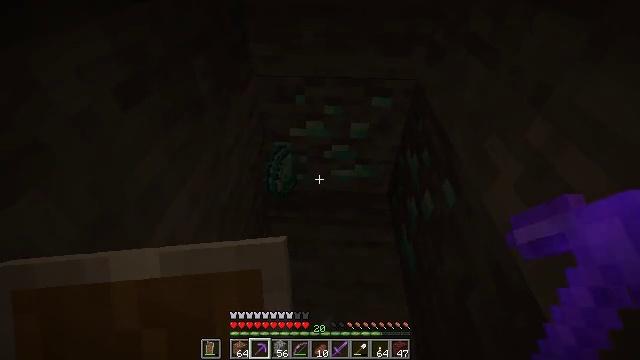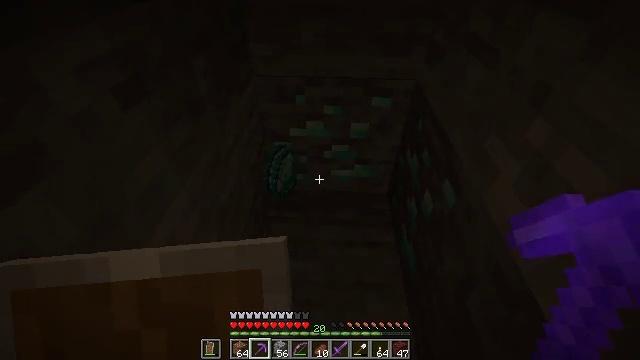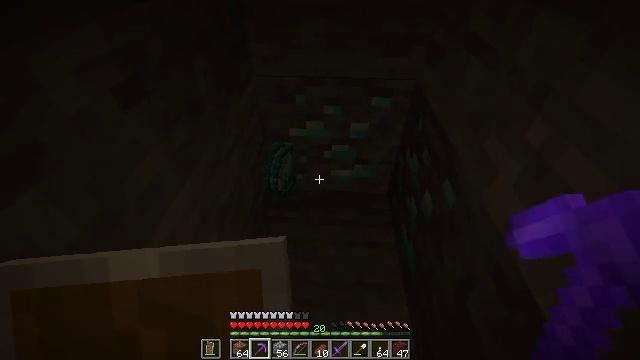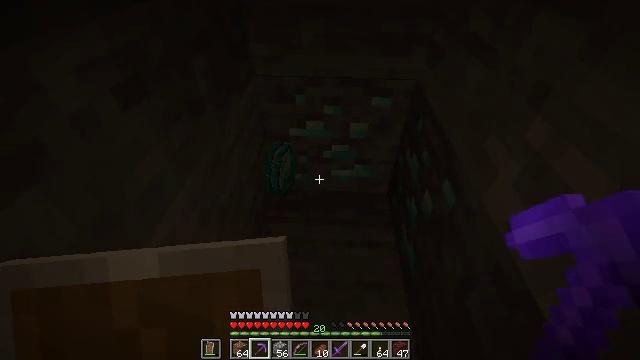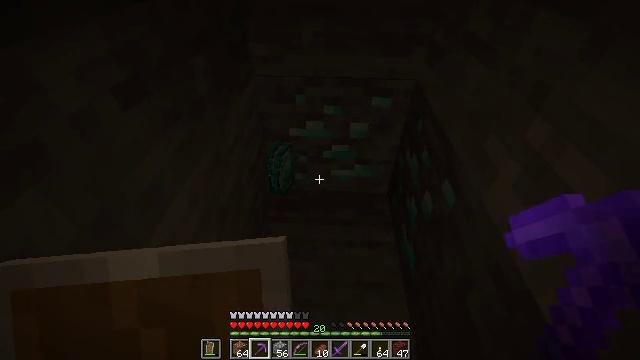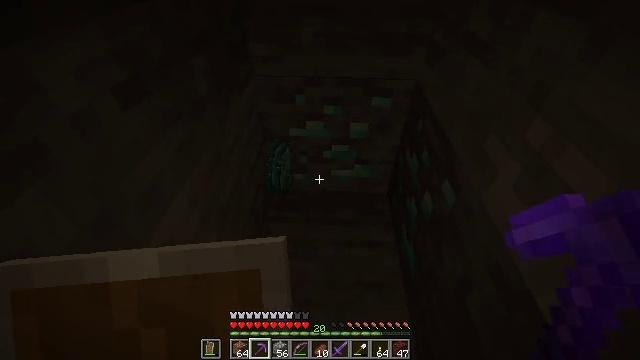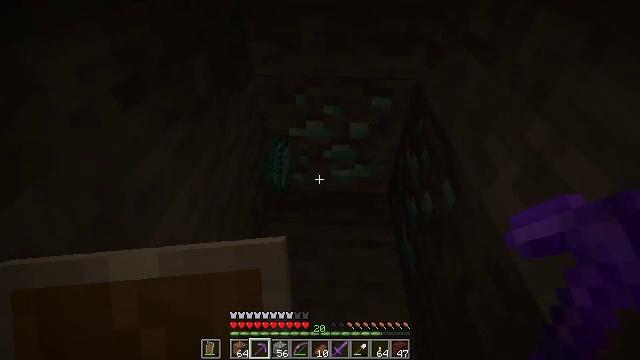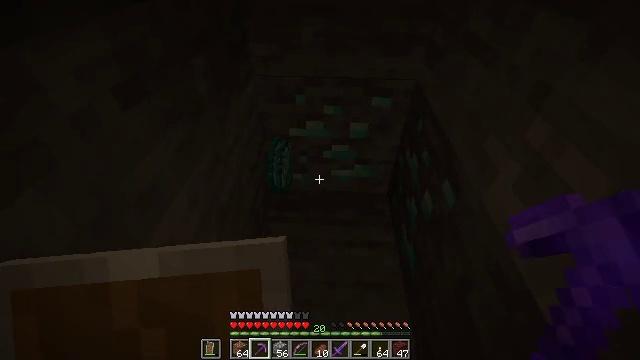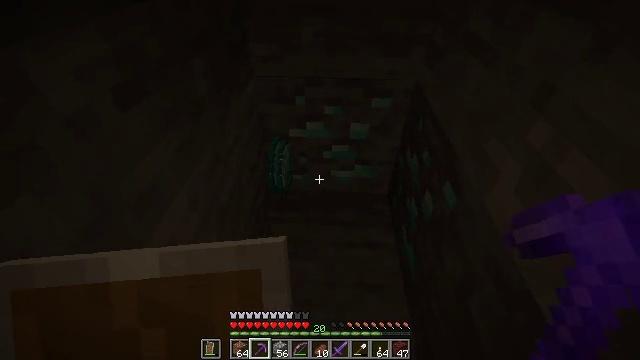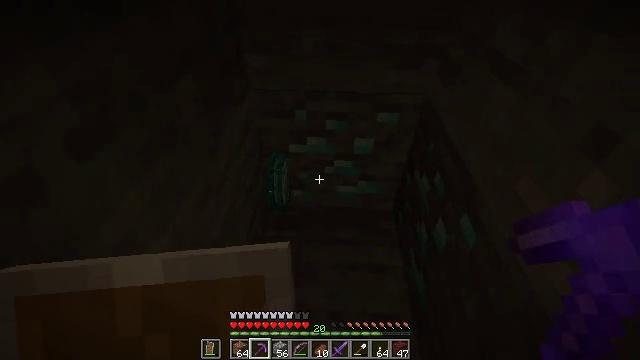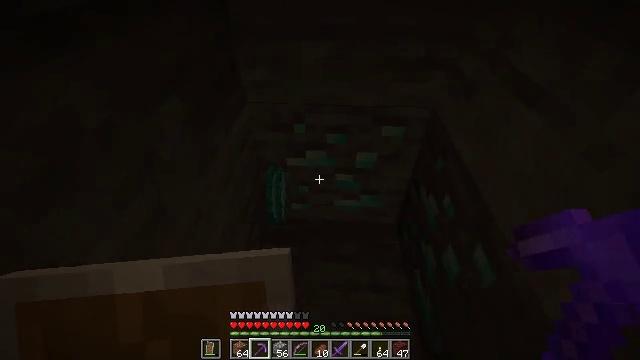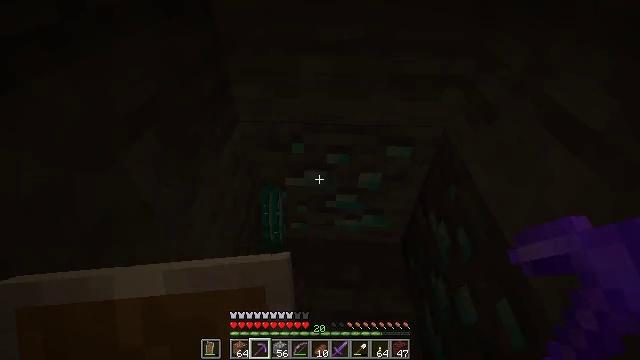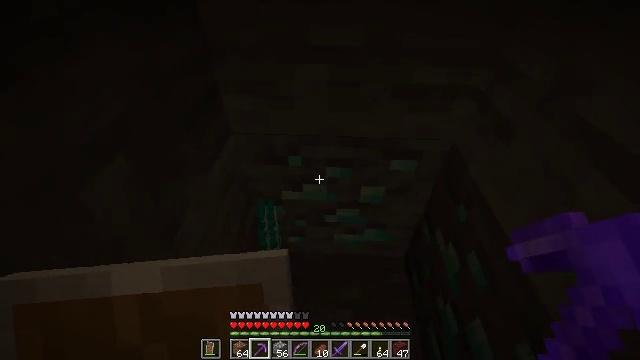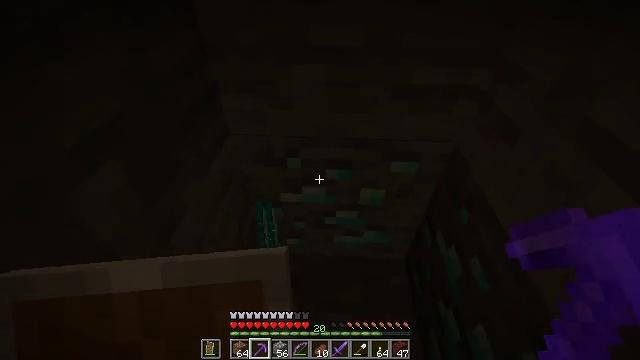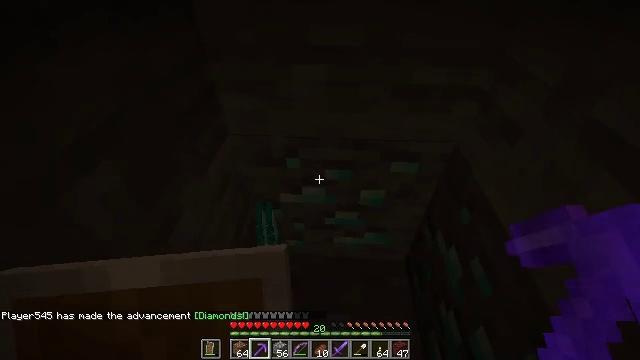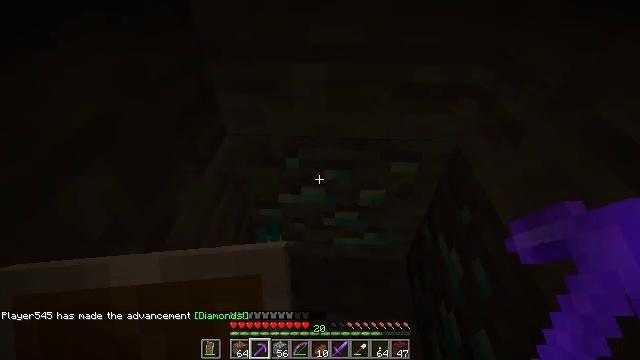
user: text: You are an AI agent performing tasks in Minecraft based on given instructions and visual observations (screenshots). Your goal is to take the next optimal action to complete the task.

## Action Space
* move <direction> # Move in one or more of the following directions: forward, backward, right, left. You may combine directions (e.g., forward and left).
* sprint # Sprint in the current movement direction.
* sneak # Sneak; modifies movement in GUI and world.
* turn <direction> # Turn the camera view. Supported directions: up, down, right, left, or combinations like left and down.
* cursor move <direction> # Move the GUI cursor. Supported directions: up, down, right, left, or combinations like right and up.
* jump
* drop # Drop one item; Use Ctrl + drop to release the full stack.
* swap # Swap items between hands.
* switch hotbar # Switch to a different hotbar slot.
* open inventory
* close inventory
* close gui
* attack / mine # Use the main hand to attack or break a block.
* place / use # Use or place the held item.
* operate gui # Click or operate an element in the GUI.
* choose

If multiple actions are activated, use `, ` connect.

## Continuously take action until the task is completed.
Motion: motion action
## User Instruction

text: Gather diamond ore with a pickaxe.
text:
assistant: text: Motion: no_op
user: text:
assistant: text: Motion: no_op
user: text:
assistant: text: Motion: no_op
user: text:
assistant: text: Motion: no_op
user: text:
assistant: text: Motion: no_op
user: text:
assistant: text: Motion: no_op
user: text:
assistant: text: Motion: no_op
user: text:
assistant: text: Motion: move forward
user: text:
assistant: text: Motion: move forward
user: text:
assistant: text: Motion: move forward
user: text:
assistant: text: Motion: no_op
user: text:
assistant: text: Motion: no_op
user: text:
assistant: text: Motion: no_op
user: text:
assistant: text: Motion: no_op
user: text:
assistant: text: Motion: no_op
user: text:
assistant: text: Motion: no_op
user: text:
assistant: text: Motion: no_op
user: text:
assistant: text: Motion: no_op
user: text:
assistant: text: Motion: no_op
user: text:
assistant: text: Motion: no_op
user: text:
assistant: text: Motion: no_op
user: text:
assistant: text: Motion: move back
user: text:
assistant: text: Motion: move back
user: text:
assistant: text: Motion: move back
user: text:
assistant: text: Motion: move back
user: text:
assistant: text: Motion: move back
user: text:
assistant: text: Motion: no_op
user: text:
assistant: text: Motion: open inventory
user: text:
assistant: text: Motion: open inventory
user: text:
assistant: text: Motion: open inventory